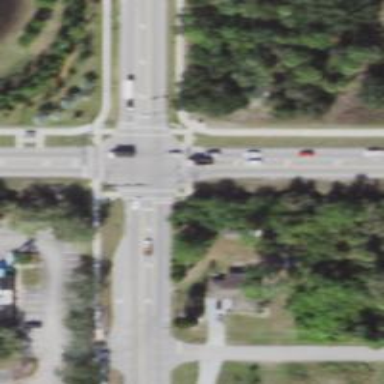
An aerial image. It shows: Marked crossing on asphalt footway.